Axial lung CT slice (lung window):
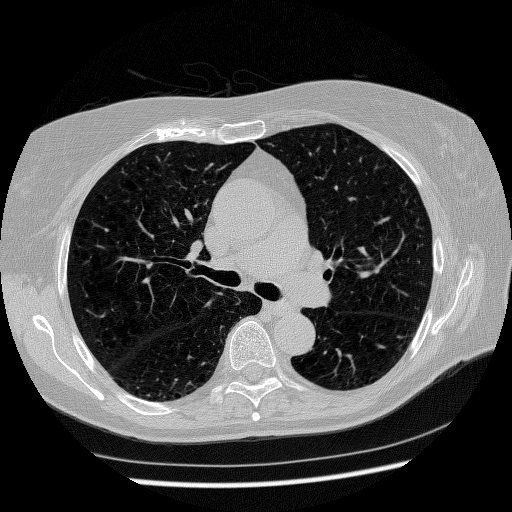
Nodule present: no